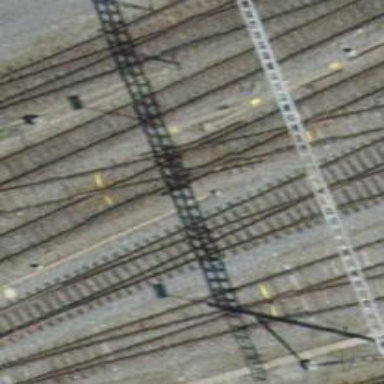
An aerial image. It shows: Railway crossing.